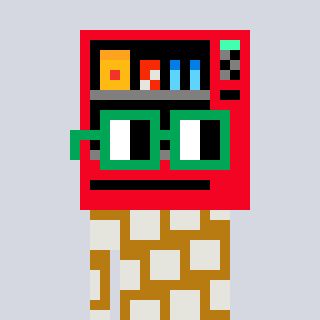
a pixel art character with square green glasses, a vending machine-shaped head and a gold-colored body on a cool background